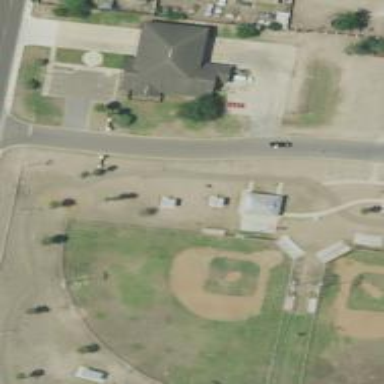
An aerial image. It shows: Baseball pitch for leisure land activities.